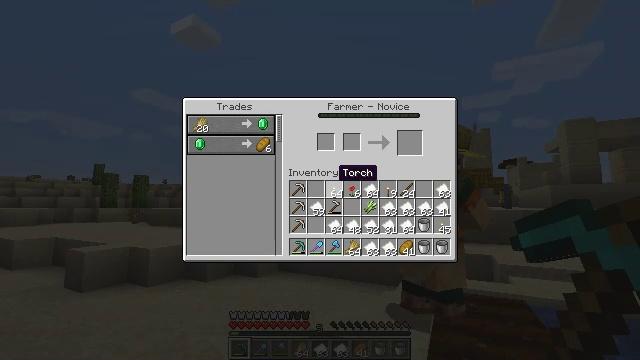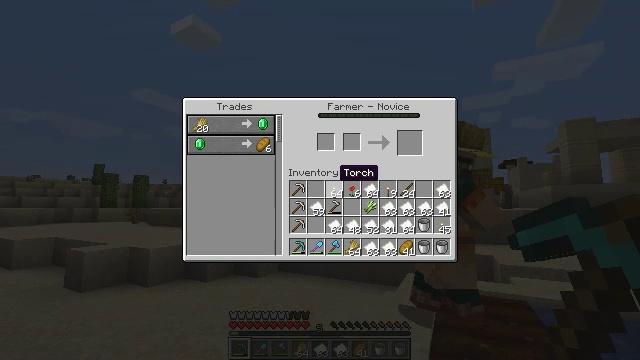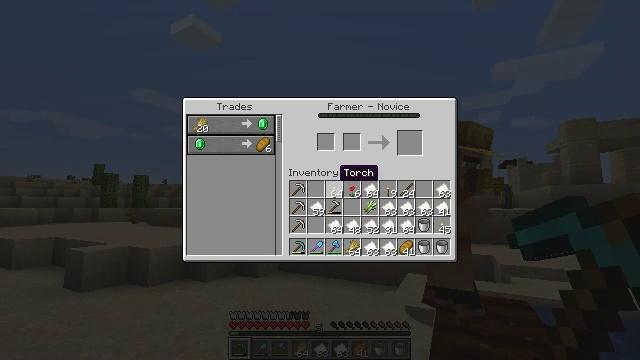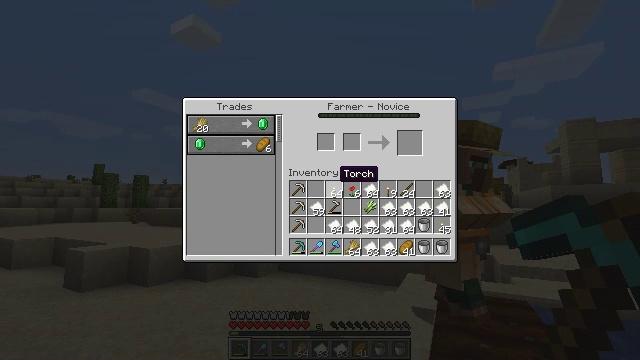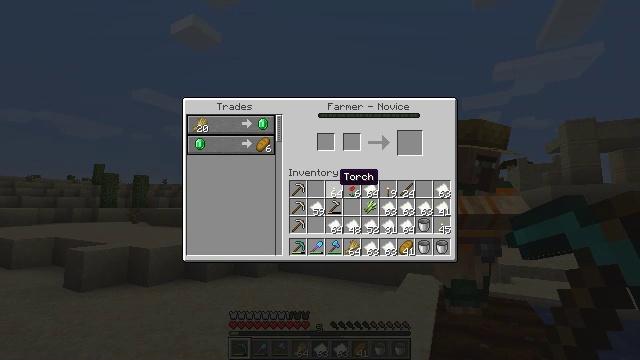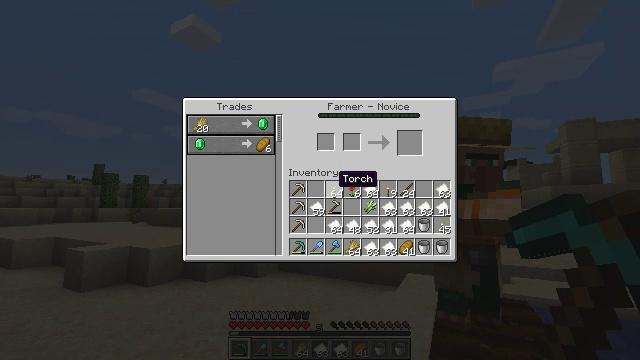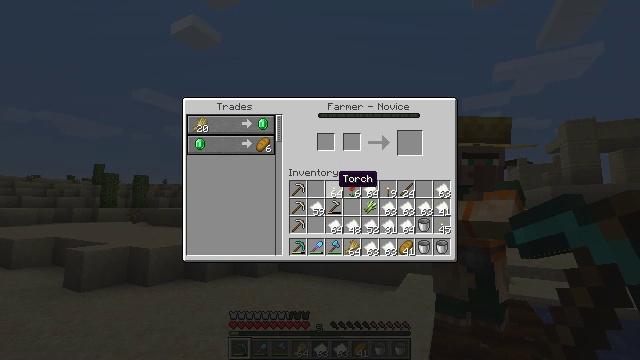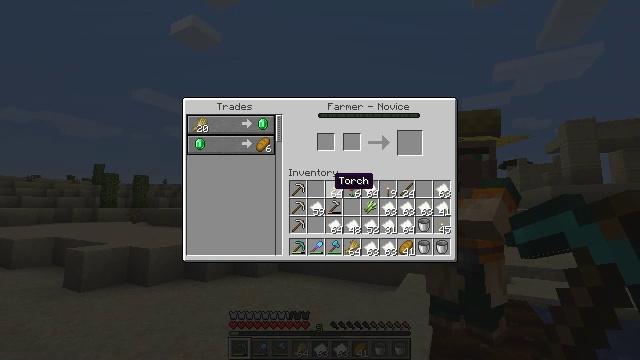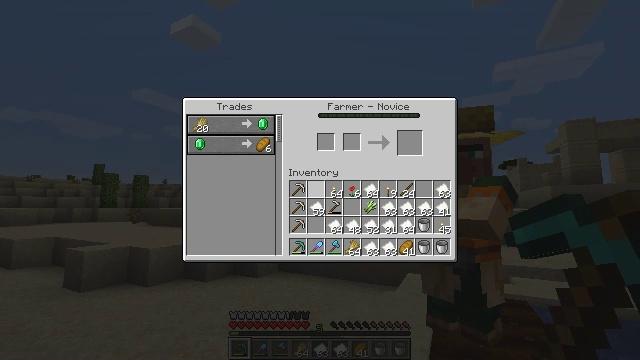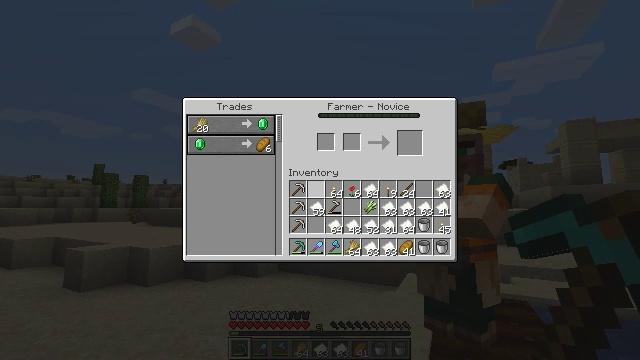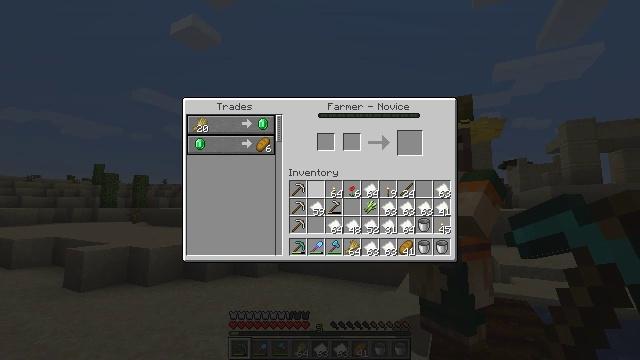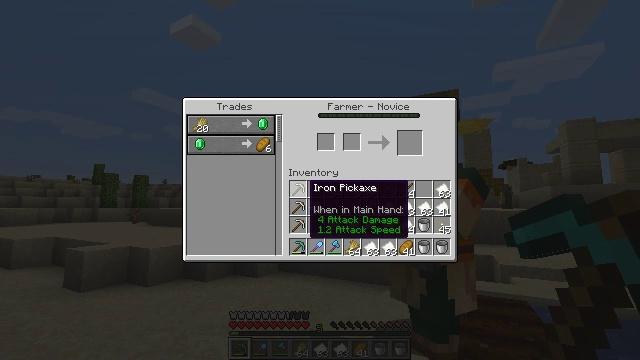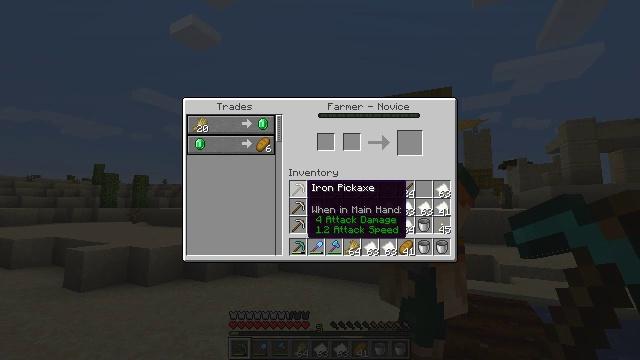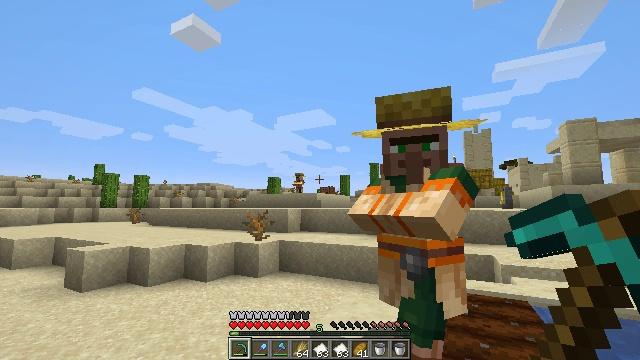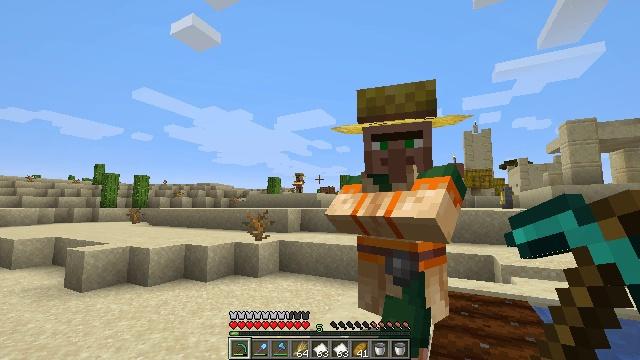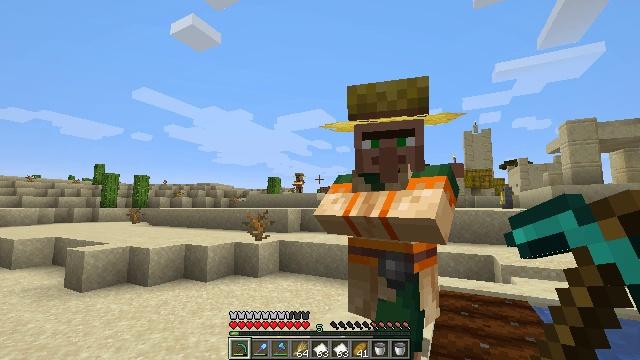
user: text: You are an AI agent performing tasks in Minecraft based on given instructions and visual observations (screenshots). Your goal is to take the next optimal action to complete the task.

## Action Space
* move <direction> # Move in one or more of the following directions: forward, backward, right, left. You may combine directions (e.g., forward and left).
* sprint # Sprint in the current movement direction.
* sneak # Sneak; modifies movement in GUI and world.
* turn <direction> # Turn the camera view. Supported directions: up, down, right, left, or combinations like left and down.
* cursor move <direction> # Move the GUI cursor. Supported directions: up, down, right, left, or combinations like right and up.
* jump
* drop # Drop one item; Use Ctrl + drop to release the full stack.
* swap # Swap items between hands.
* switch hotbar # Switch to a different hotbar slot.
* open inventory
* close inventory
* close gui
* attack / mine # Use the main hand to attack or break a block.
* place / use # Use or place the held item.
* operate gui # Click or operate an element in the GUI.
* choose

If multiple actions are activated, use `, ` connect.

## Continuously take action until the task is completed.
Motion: motion action
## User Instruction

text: Break the hay block to collect it.
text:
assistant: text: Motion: move forward and move left
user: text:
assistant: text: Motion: move forward and move left
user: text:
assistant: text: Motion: move forward and move left
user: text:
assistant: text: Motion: move forward and move left
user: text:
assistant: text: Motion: move forward and move left
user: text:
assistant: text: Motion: no_op
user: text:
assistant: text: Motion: no_op
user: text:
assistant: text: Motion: cursor move left
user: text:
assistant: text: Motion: cursor move left
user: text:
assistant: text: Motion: no_op
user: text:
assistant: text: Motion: no_op
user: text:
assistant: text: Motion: no_op
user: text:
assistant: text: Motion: no_op
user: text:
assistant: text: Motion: close gui
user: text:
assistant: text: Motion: no_op
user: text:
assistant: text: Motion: no_op
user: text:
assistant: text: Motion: no_op
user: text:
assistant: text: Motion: turn right
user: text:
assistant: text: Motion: move forward, turn right
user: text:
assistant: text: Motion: move forward, turn right
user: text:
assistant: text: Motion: move forward, turn right
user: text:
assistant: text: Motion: move forward and move left, turn right and down
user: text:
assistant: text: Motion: move forward and move left, turn right and down
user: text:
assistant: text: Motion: move forward and move left, turn right and down
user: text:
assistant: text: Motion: move forward and move left, turn right and down
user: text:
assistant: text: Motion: move forward and move left, turn right and down
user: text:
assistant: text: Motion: move forward and move left, turn right and down
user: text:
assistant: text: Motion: move forward and move left, turn right and down
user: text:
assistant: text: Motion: move forward and move left, turn right and down
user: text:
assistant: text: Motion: move forward and move left, turn right and down